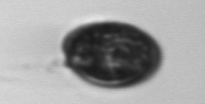
Label: Prorocentrum